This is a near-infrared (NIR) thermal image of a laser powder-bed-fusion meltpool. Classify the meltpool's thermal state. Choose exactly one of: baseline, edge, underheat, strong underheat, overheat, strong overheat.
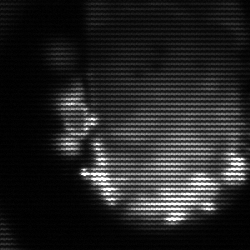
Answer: baseline